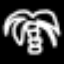
Label: palm tree